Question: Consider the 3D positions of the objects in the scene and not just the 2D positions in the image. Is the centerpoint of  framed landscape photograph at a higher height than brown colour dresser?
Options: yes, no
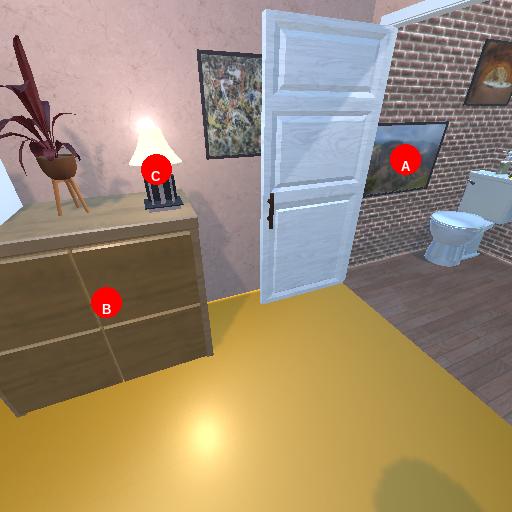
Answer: yes